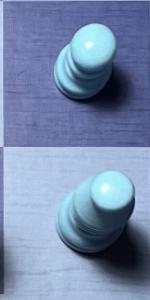
Label: Bishop_White